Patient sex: M
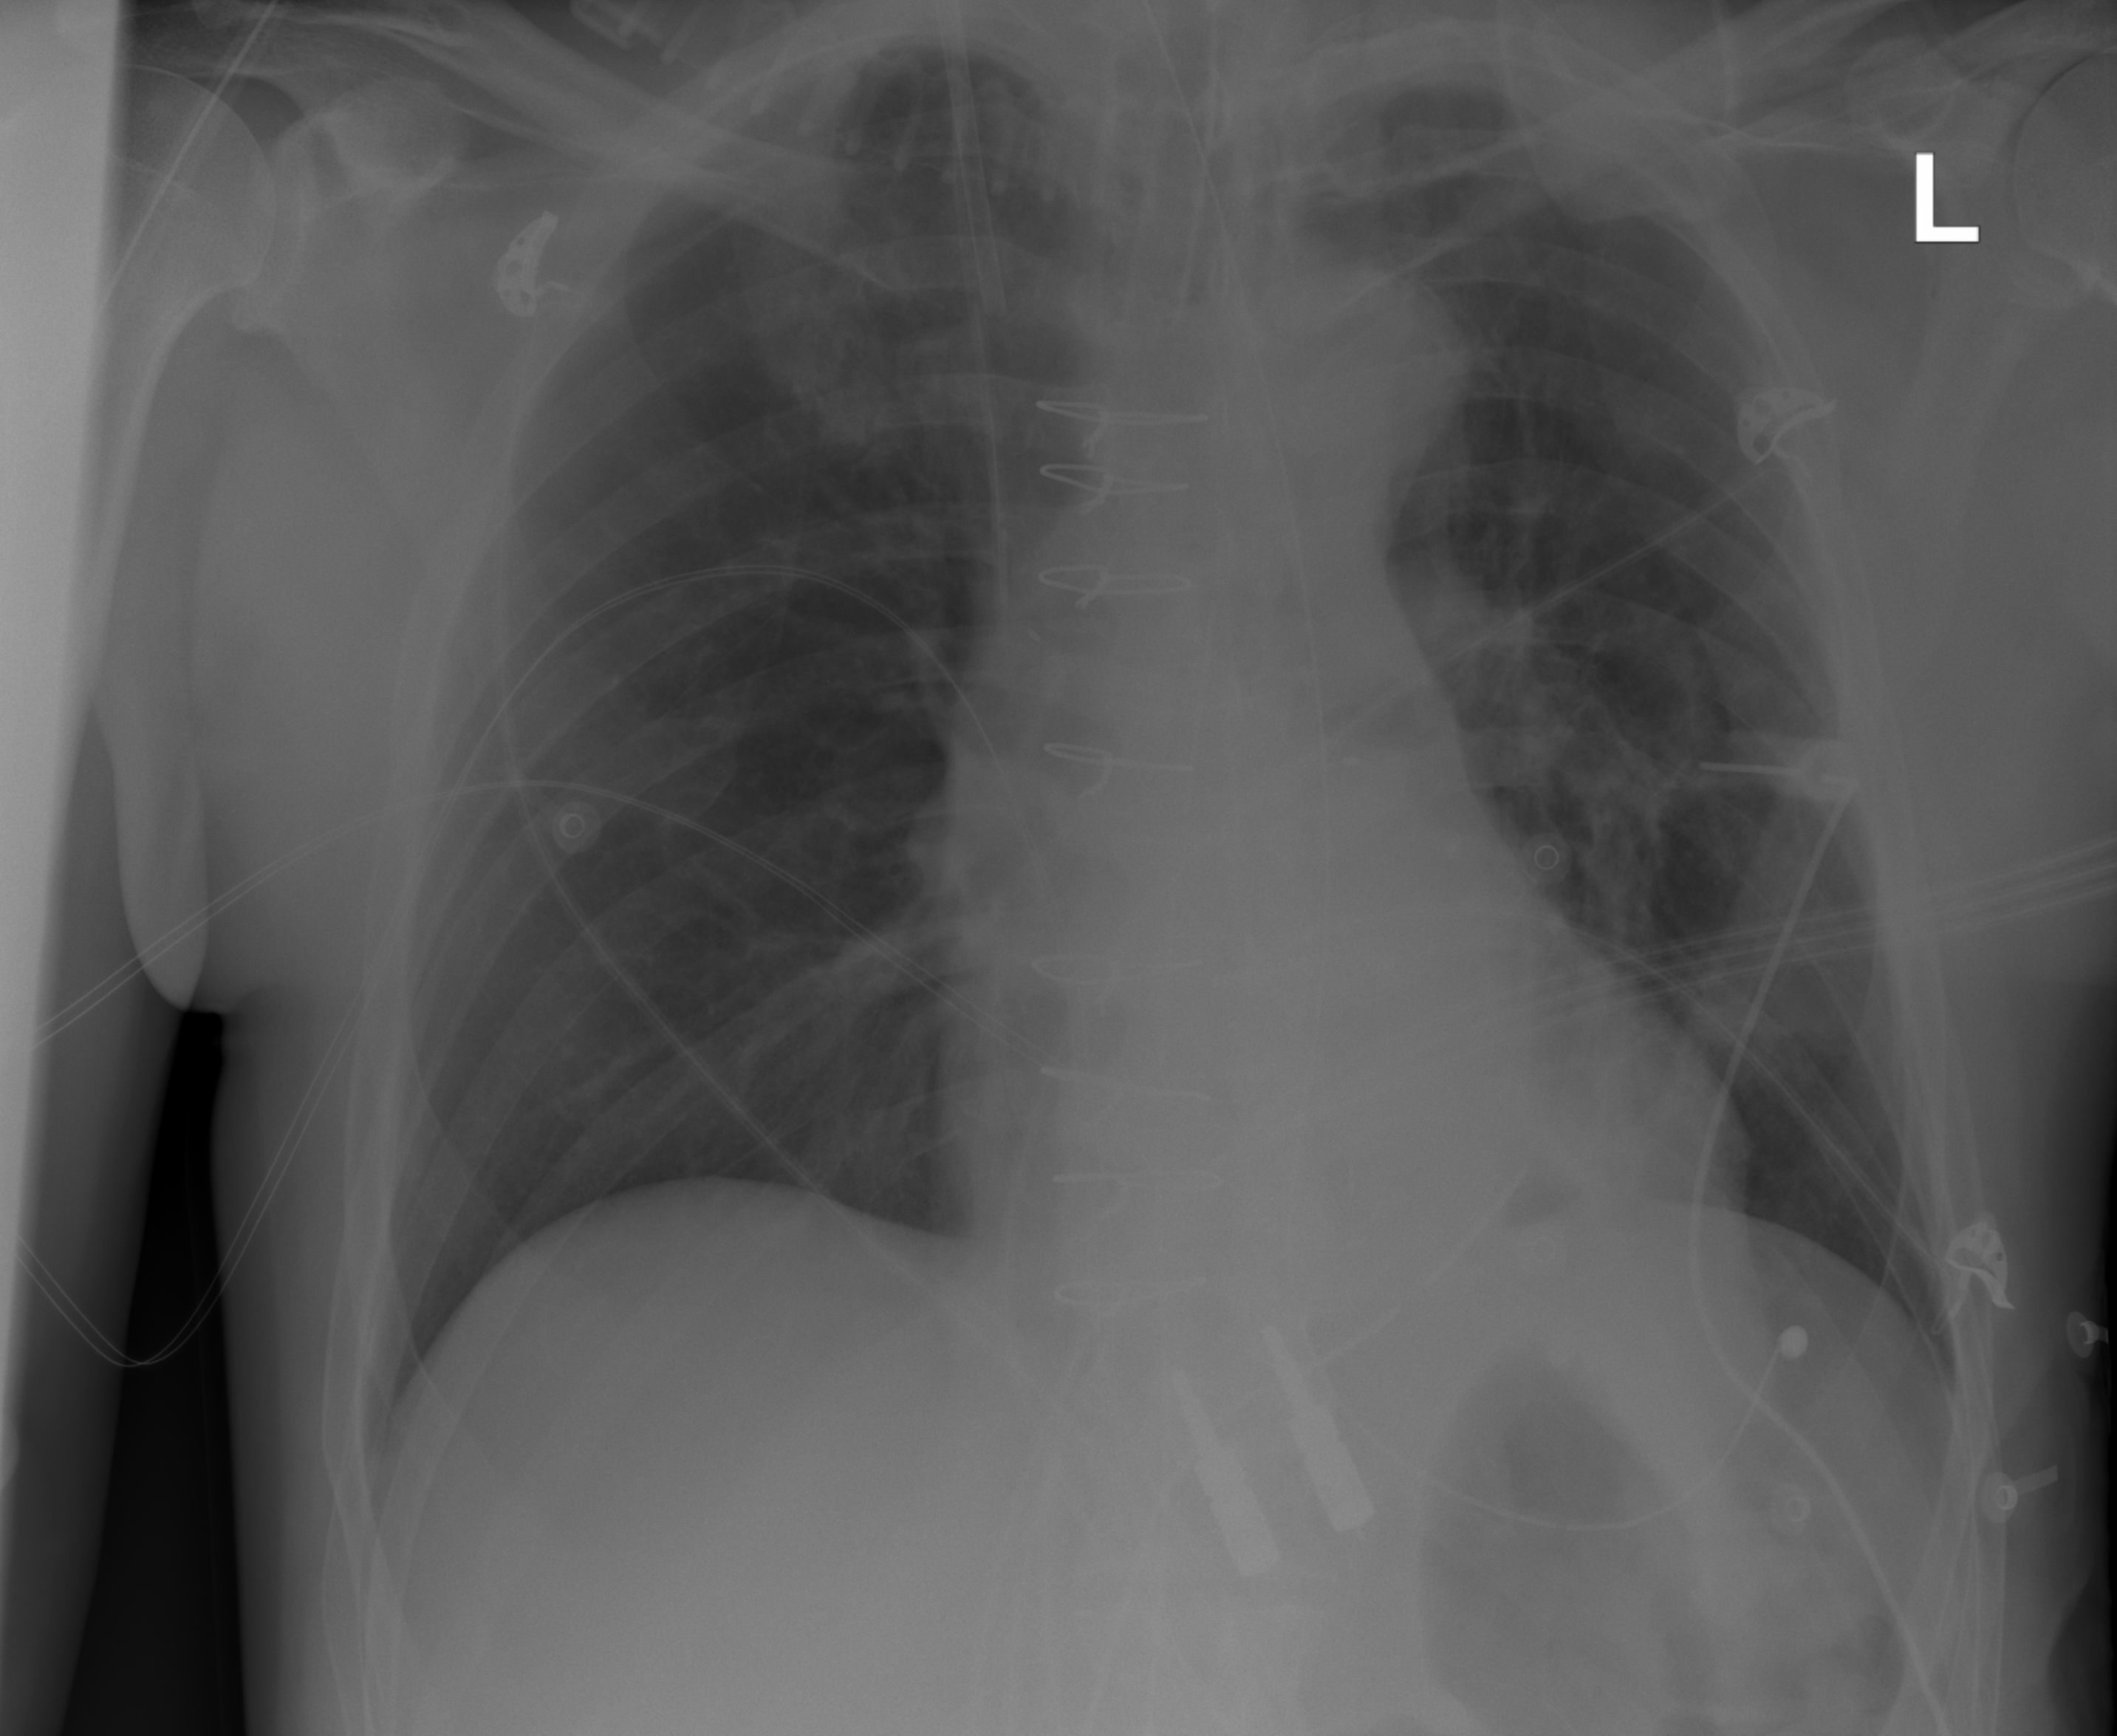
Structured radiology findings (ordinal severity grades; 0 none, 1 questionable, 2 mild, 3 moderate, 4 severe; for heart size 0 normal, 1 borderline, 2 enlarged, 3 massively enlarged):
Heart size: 0
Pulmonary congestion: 0
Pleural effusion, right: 0
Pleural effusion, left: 0
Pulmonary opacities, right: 0
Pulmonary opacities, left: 1
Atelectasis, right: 1
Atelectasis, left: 1